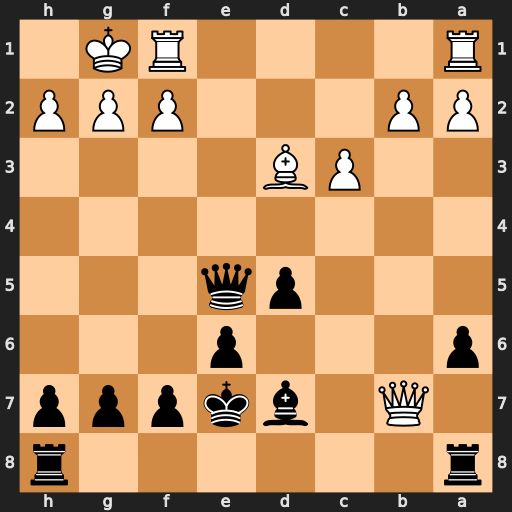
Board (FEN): r6r/1Q1bkppp/p3p3/3pq3/8/2PB4/PP3PPP/R4RK1
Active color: b
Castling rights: -
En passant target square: -
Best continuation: Rhb8 Qxa8 Rxa8